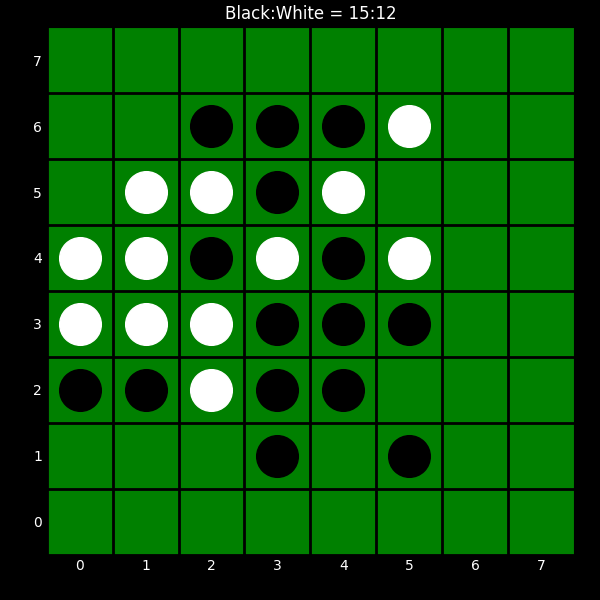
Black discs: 15
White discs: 12